Interaction volume radius: 10 \u00c5
Interaction volume height: 40 \u00c5
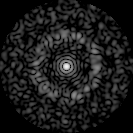
Disorder parameter: 0.8455